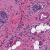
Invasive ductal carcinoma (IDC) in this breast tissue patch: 1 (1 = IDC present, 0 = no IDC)